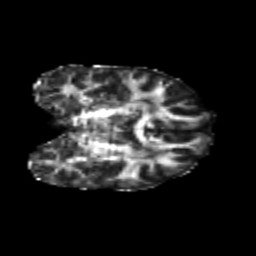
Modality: FA
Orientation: coronal
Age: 24
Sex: female
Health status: healthy
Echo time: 0.074 s